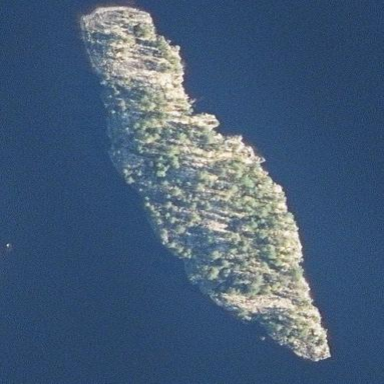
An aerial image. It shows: Islet.